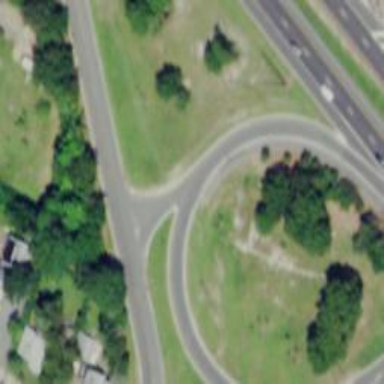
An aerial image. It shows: Trunk link highway.